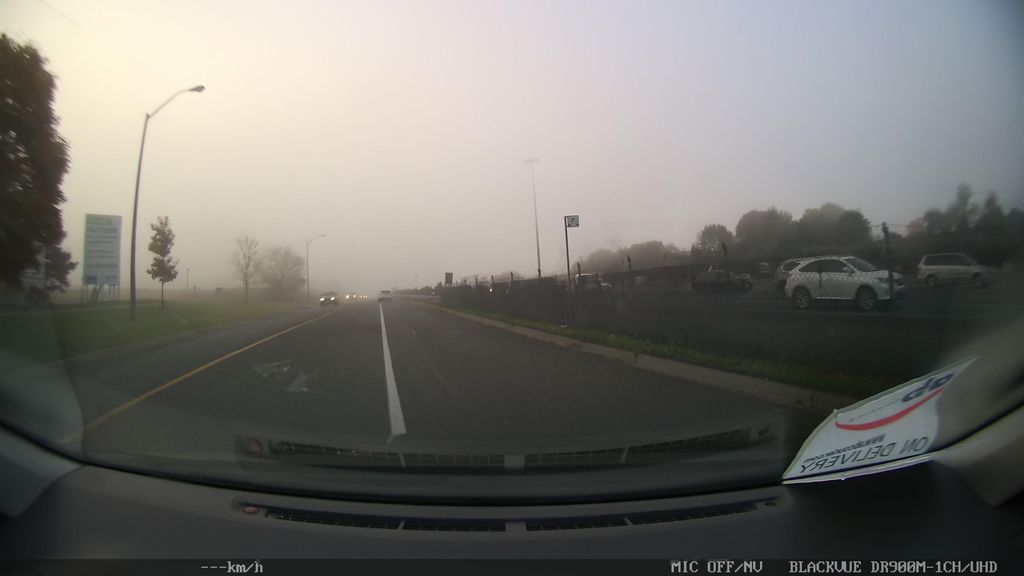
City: toronto